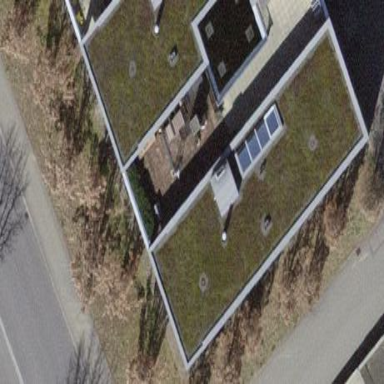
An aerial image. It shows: Residential building.